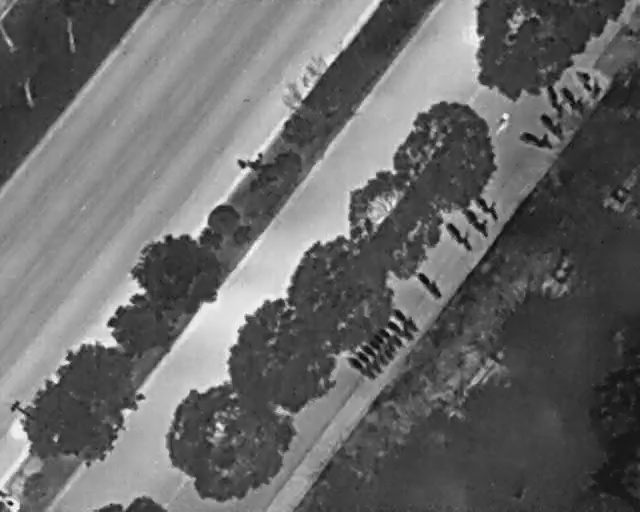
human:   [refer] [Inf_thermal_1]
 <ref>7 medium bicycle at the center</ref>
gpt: <box>[[57, 65, 59, 73, 40], [58, 64, 60, 71, 40], [59, 63, 60, 70, 40], [60, 62, 61, 69, 40], [61, 61, 63, 67, 34], [62, 58, 64, 66, 41], [66, 52, 68, 59, 47]]</box>

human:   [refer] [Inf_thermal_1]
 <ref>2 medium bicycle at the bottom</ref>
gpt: <box>[[55, 68, 57, 75, 40], [56, 66, 58, 74, 40]]</box>

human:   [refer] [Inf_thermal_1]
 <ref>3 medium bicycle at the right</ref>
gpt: <box>[[70, 42, 73, 49, 47], [73, 39, 75, 46, 47], [75, 36, 77, 43, 47]]</box>

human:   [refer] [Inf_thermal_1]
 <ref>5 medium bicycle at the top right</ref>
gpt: <box>[[76, 22, 80, 25, 28], [82, 23, 85, 30, 20], [85, 20, 87, 27, 48], [85, 15, 87, 22, 75], [86, 18, 92, 20, 139]]</box>